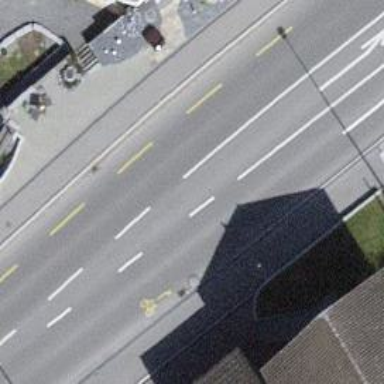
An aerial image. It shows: Primary highway with separate sidewalks on both sides. There is left-sided cycle track.